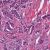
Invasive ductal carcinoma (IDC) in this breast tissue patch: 1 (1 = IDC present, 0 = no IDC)